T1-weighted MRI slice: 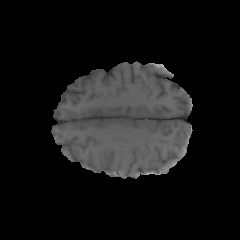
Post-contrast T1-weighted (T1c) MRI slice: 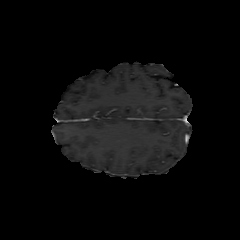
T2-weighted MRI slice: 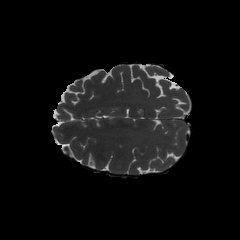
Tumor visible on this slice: no